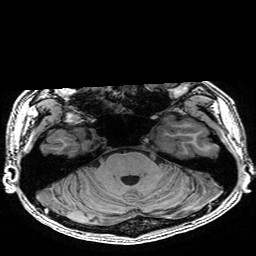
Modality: T1w
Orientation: coronal
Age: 19
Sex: male
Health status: healthy
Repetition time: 2.53 s
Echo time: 0.0034 s